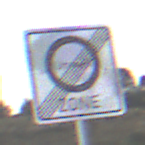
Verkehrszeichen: EndeUmweltzone
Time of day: SunriseSunset
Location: Outdoor (RoadRail)
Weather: PartlyCloudy
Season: NotSpecified
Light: Natural